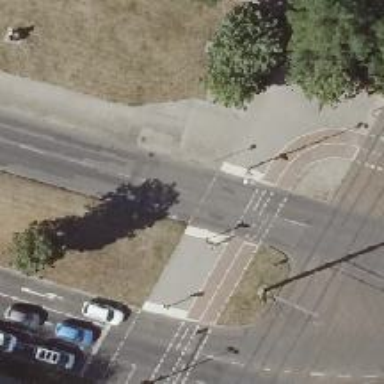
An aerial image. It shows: Crossing with traffic signals.